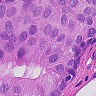
Metastatic tissue present: yes